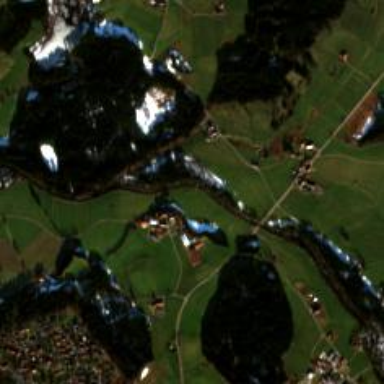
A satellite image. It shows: Small hamlet.